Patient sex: M
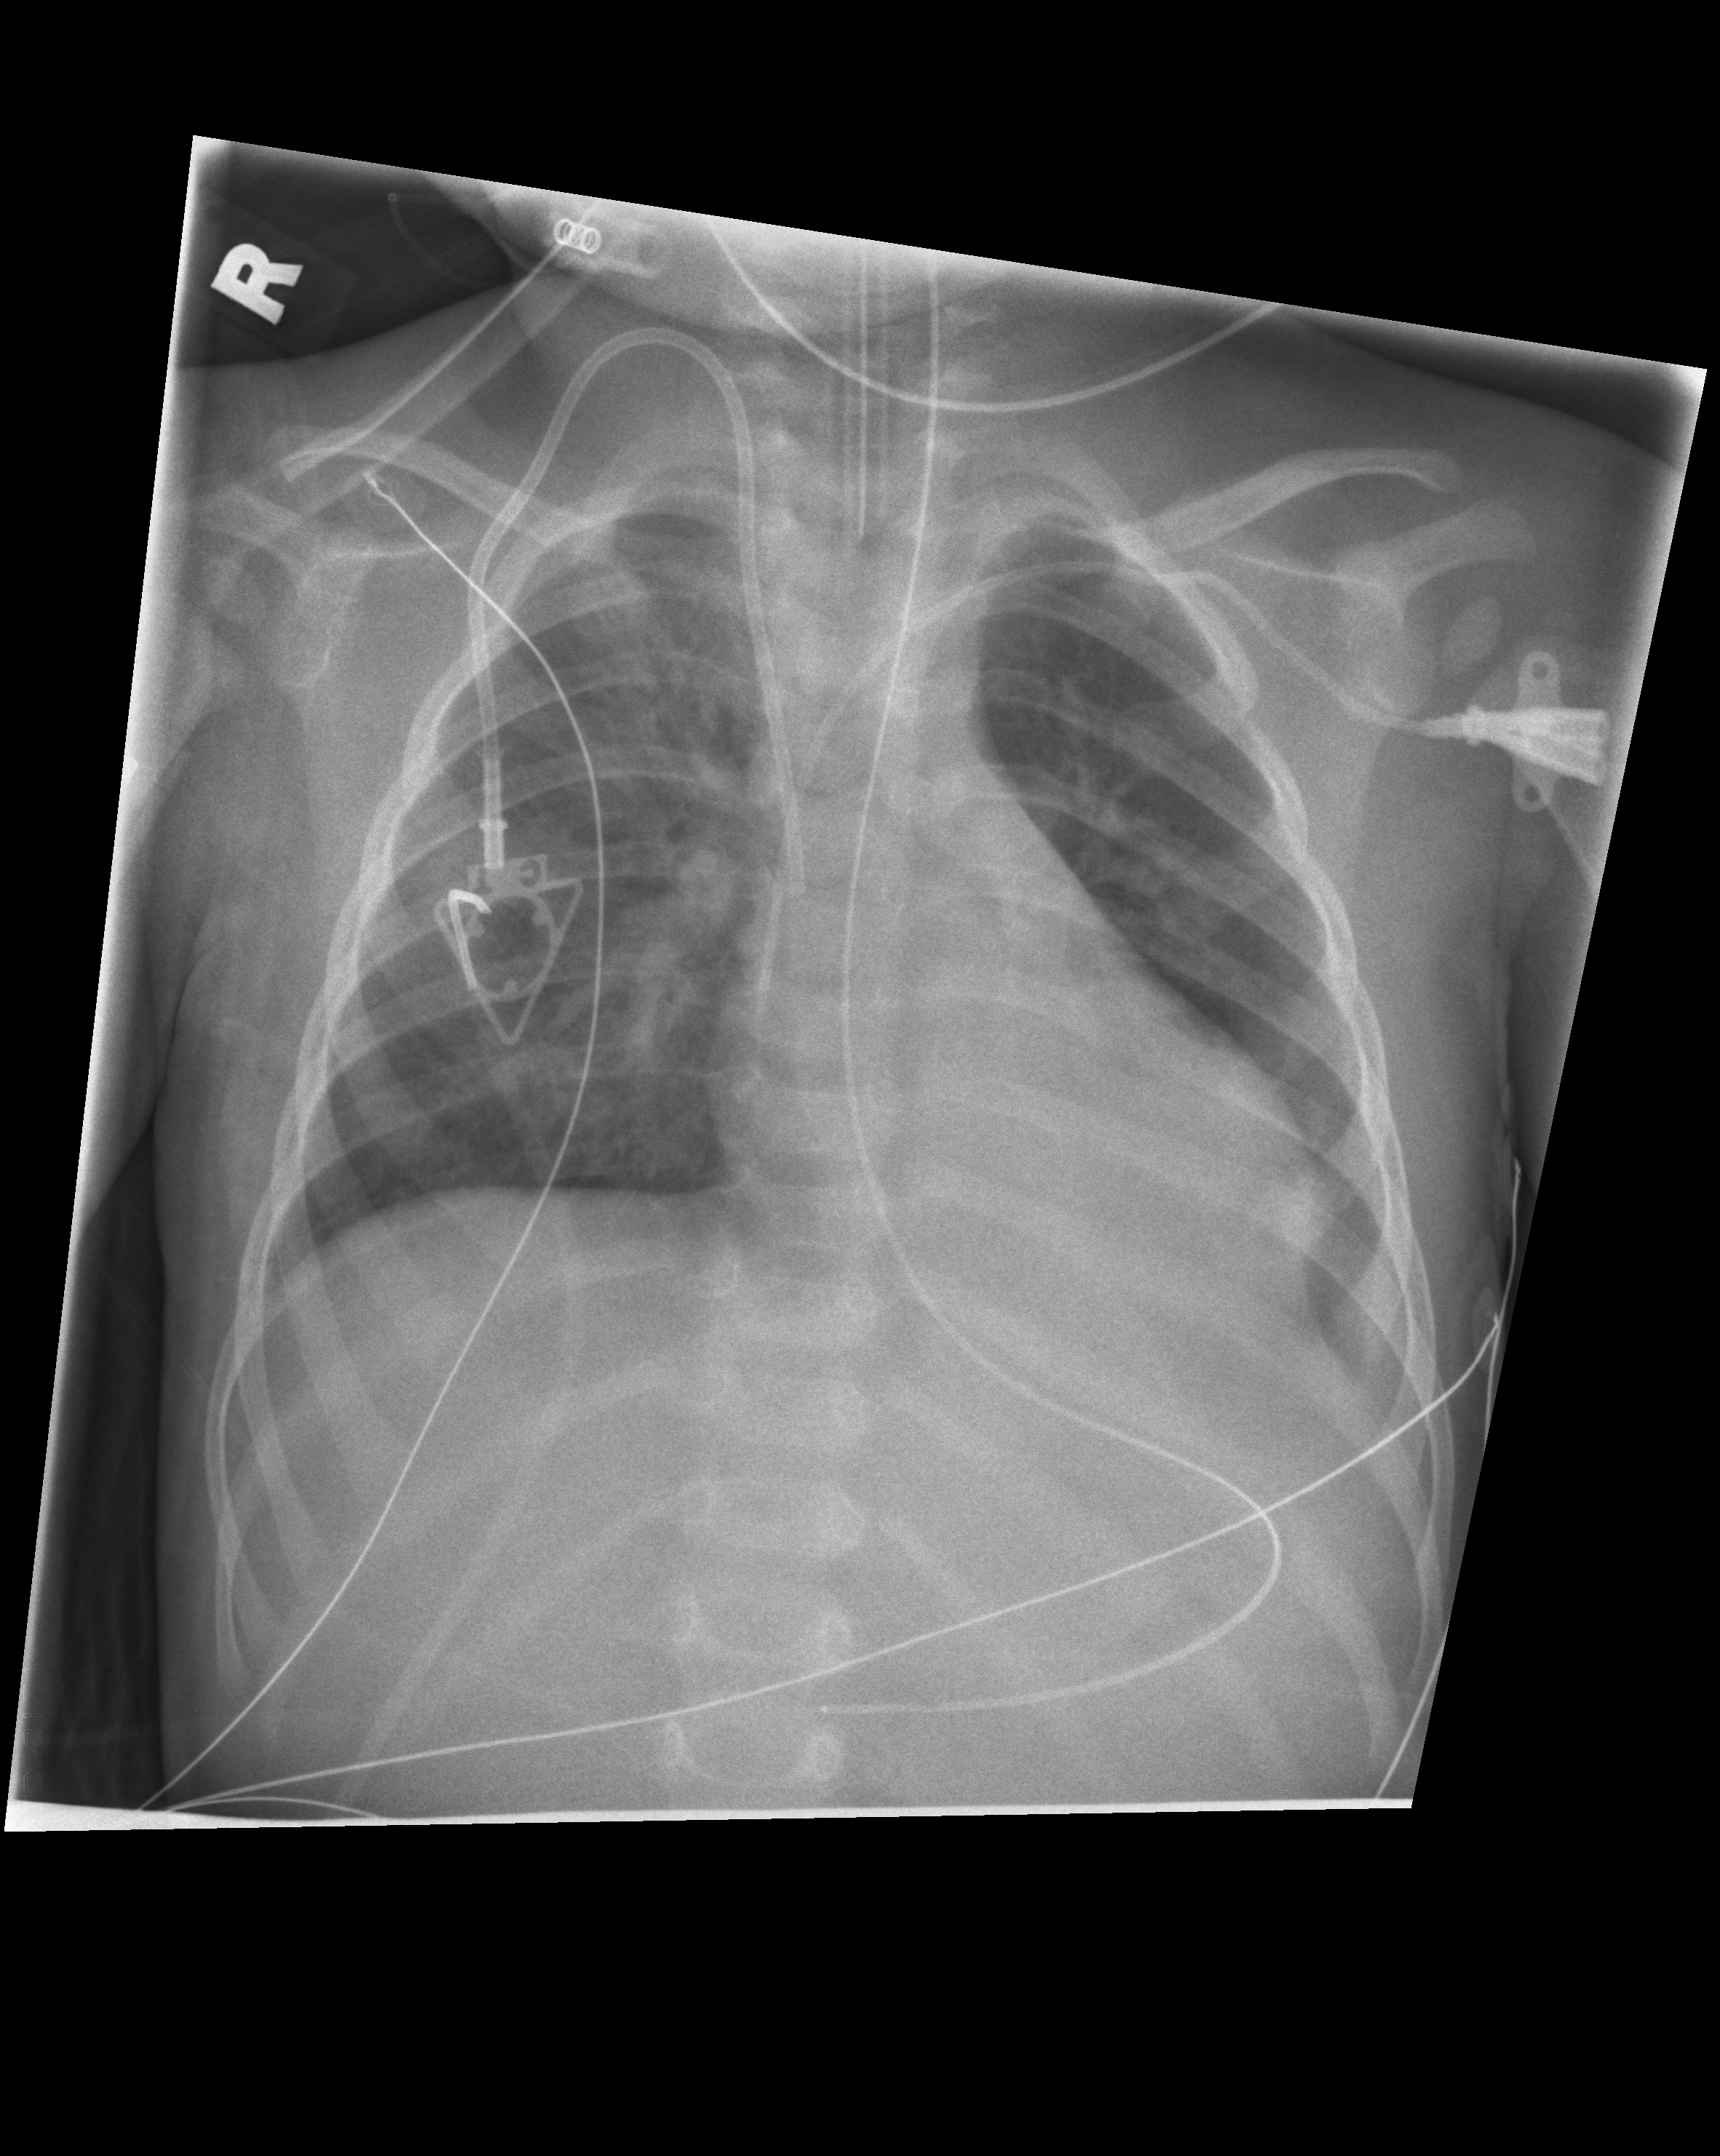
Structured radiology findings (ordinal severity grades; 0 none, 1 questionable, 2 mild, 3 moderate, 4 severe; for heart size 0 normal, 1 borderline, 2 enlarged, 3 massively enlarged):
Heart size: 0
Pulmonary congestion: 0
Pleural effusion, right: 0
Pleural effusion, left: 1
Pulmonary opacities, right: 0
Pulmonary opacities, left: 0
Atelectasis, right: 0
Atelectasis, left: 0